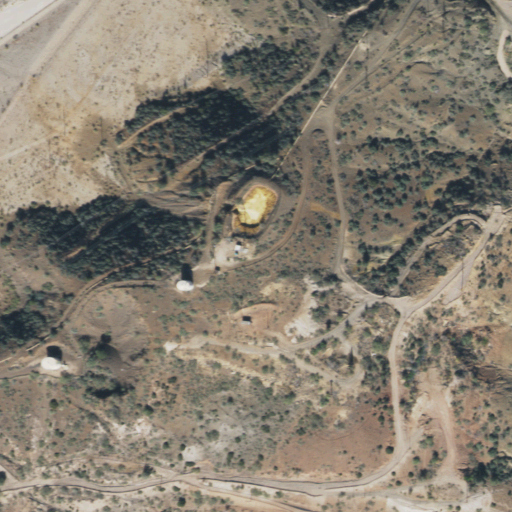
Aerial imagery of mountain in Arizona named Moonshine Hill containing shrub, barren land, medium intensity development, open development, and low intensity development